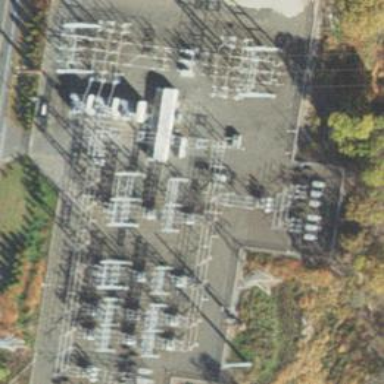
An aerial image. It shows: Switch for power supply.